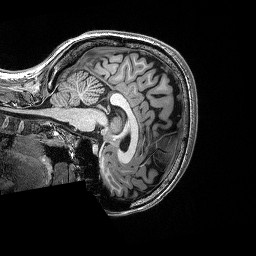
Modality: T1w
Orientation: sagittal
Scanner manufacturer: siemens
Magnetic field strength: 3 T
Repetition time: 2.53 s
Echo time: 0.0033 s